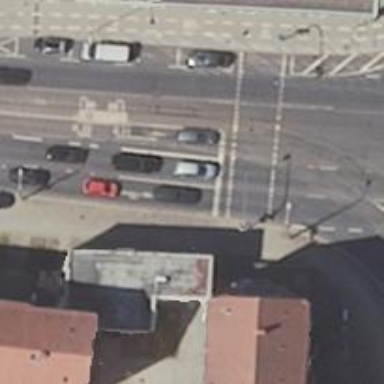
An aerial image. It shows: Crossing with traffic signals.